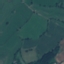
Label: Pasture